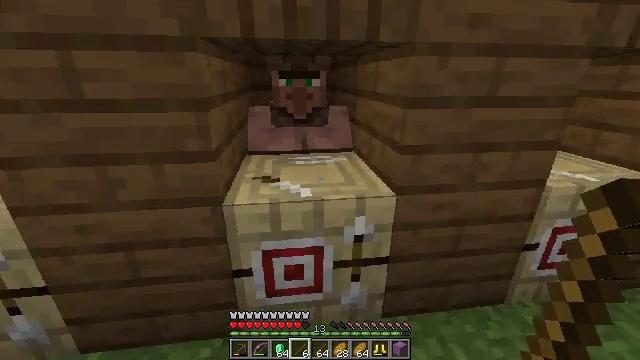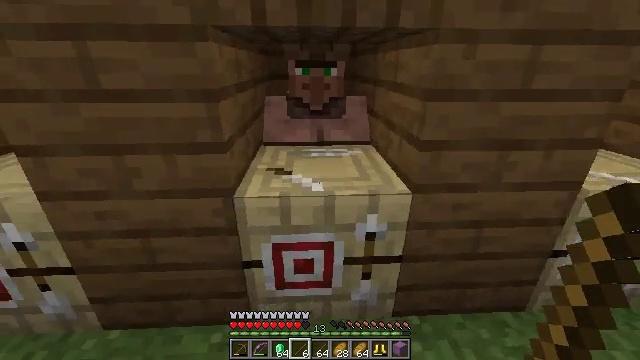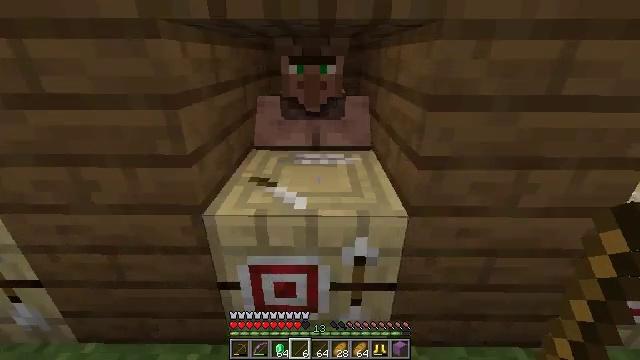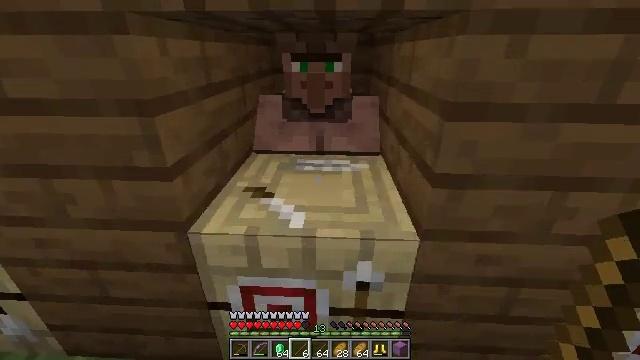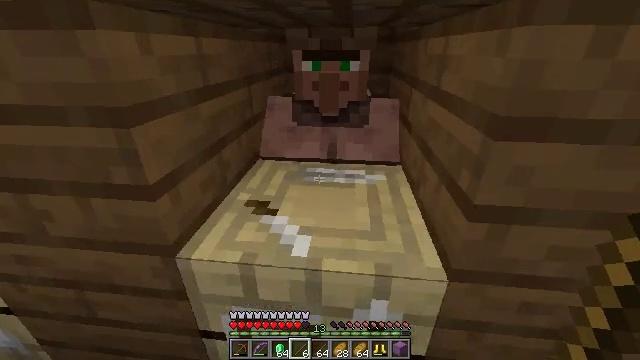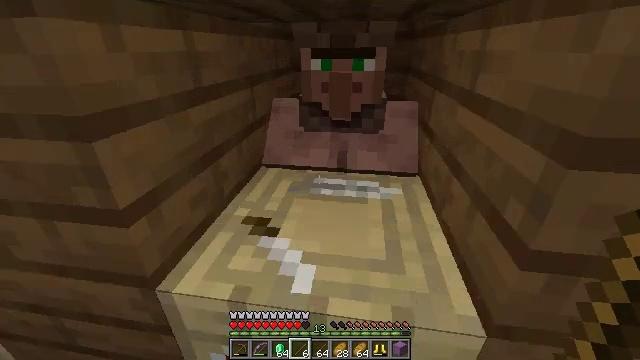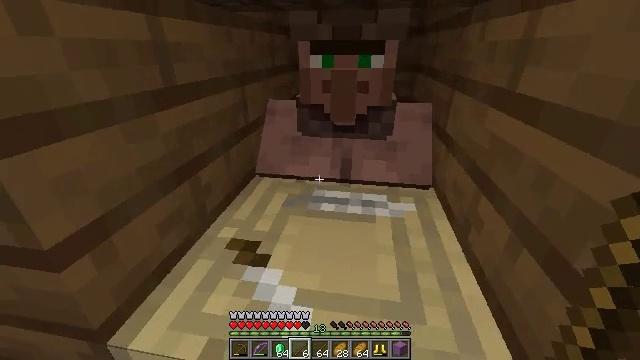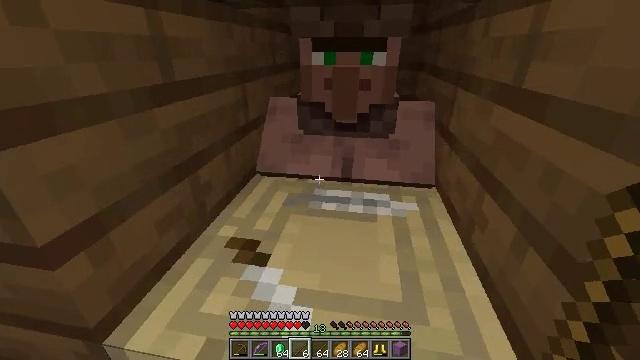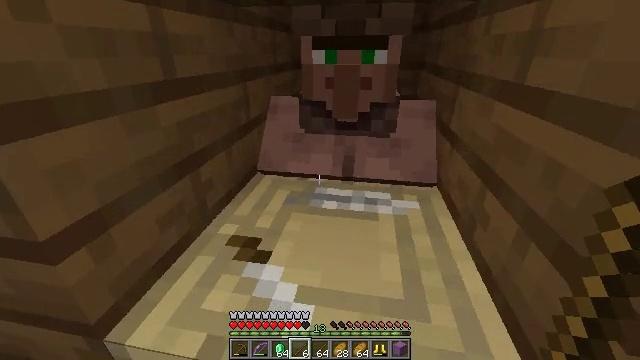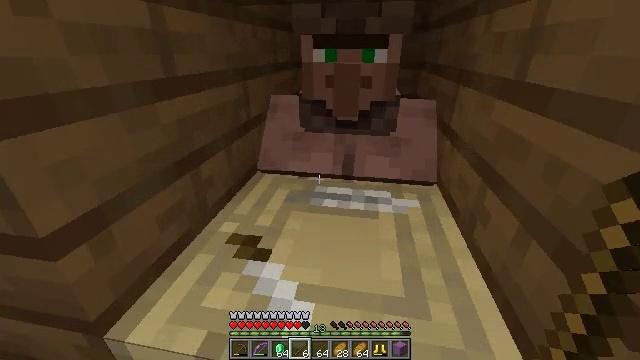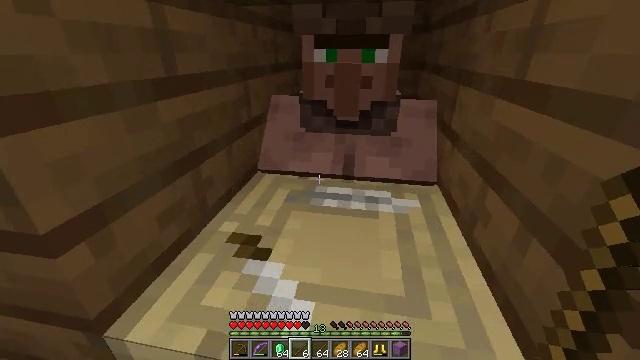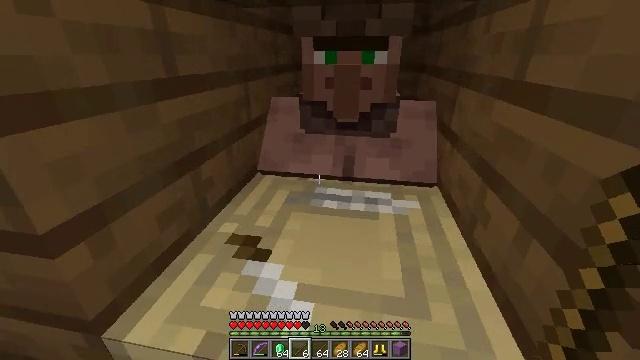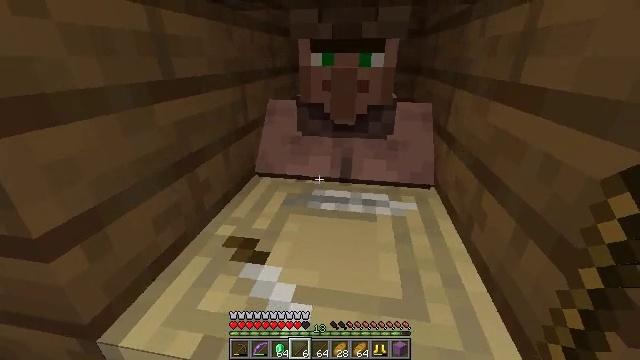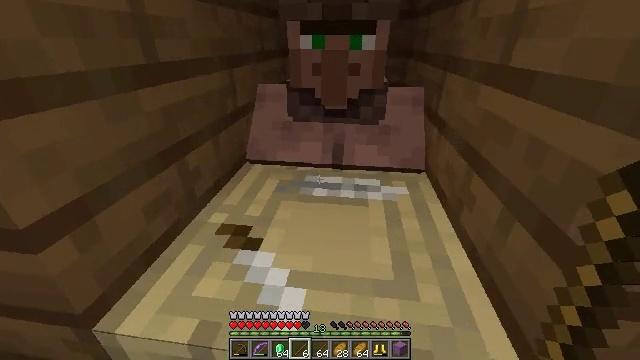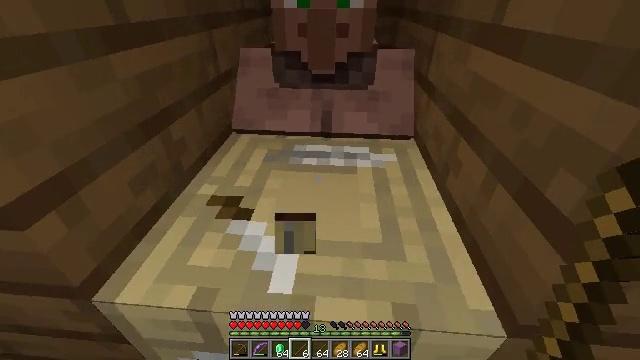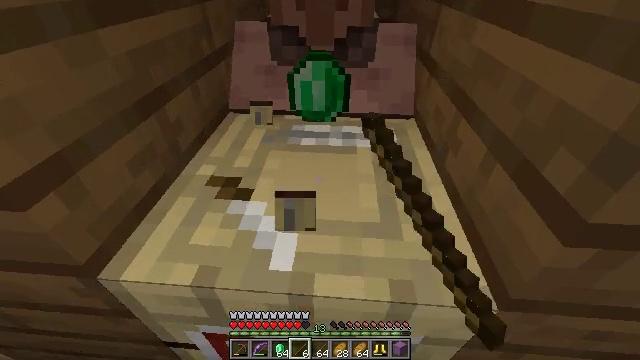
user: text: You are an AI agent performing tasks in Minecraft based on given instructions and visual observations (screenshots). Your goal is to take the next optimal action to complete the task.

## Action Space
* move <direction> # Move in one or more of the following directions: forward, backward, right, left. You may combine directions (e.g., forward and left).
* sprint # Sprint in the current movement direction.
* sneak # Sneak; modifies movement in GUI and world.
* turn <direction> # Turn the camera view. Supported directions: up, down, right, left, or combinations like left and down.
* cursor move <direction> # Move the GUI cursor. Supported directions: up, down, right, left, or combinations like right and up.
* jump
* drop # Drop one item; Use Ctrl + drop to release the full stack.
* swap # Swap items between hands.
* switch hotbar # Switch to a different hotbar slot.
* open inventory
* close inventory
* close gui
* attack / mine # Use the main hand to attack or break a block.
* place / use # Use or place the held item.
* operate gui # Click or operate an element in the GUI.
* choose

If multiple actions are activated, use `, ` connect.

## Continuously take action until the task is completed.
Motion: motion action
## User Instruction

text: Attack the fletching table to break it.
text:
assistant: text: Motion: move forward and move right, turn left and down
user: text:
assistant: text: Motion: move forward, turn left and down
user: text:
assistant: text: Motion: move forward, turn left
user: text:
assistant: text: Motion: move forward, turn left
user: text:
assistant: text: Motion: move forward, turn left
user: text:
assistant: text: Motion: move forward
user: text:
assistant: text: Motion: no_op
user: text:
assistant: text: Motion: no_op
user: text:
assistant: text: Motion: no_op
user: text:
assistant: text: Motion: no_op
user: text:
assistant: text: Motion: no_op
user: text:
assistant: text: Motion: no_op
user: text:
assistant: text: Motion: turn right and down
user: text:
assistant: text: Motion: turn right and down, attack / mine
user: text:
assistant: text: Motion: turn down, attack / mine
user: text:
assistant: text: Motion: turn down, attack / mine
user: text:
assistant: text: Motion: turn down, attack / mine
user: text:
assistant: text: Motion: attack / mine
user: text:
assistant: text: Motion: attack / mine
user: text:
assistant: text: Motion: attack / mine
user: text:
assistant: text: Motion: attack / mine, switch to hotbar 1
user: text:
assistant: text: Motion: attack / mine, switch to hotbar 1
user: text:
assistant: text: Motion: attack / mine, switch to hotbar 1
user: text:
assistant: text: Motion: attack / mine
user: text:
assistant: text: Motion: attack / mine
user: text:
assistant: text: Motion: attack / mine
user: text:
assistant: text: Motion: attack / mine
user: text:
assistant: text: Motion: attack / mine
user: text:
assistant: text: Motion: turn right and up, attack / mine
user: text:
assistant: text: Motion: turn right and up